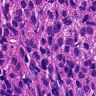
Metastatic tissue present: yes